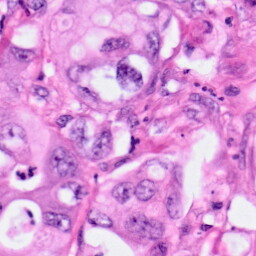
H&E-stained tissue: Pancreatic